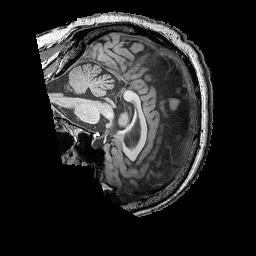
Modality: T1w
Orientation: sagittal
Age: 49
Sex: male
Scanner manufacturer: siemens
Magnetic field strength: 3 T
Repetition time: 2.25 s
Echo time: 0.00415 s